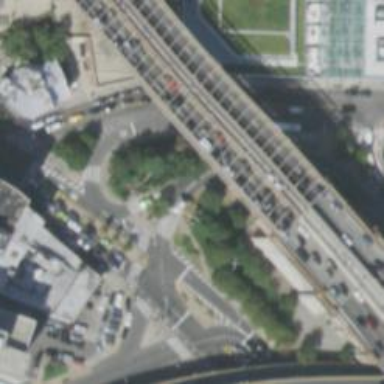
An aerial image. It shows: Footway located on traffic island.